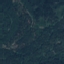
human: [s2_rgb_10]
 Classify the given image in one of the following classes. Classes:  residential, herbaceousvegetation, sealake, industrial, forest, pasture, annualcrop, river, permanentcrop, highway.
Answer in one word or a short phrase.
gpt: Forest